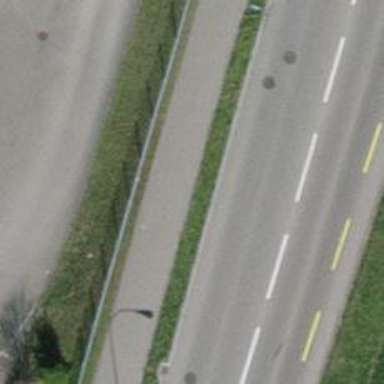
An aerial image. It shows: Asphalt cycleway.